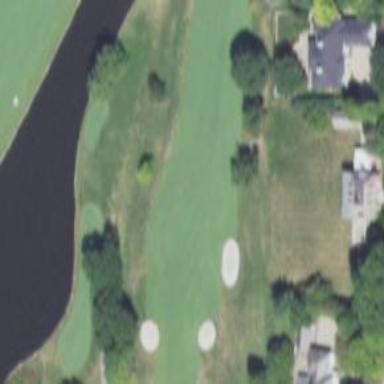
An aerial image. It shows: Golf hole.